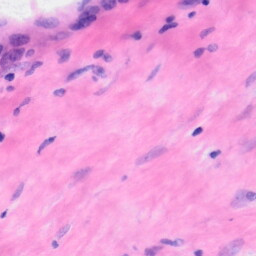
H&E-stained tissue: Liver